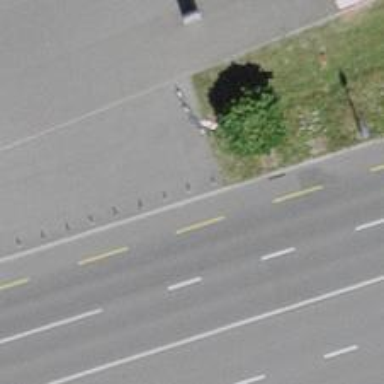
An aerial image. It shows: Bollard.